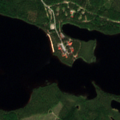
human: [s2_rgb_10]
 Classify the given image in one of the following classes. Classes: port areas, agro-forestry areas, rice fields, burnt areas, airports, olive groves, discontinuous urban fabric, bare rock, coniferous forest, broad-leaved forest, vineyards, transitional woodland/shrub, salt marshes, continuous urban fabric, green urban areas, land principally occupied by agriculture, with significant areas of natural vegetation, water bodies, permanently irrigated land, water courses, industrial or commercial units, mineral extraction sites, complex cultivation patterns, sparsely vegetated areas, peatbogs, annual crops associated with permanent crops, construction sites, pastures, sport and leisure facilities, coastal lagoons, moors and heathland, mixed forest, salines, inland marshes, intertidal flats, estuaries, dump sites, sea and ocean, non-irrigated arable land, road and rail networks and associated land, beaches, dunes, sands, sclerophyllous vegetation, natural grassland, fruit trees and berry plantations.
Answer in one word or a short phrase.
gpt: coniferous forest, mixed forest, water bodies